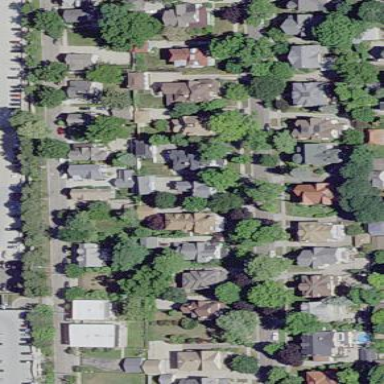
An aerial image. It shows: Sidewalk.